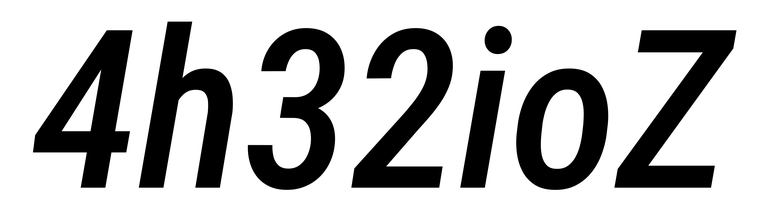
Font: Roboto-Italic_Condensed_Medium_Italic